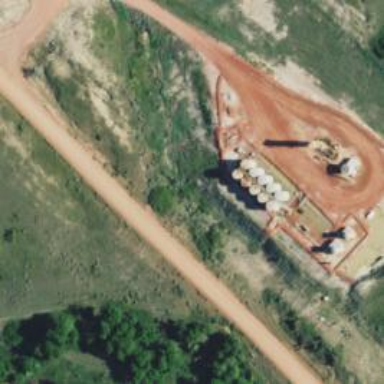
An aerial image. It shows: Storage tank with man-made structure.